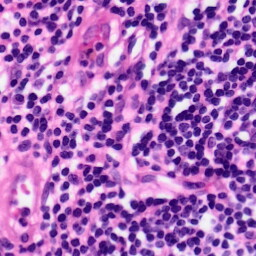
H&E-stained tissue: Pancreatic